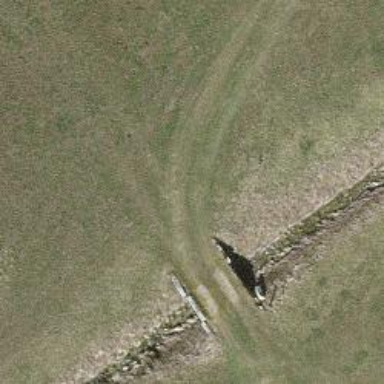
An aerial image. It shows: Path.